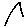
Label: zigzag